Field crop: maize
Growth stage: 1
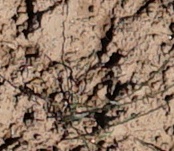
Species: lolium